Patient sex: M
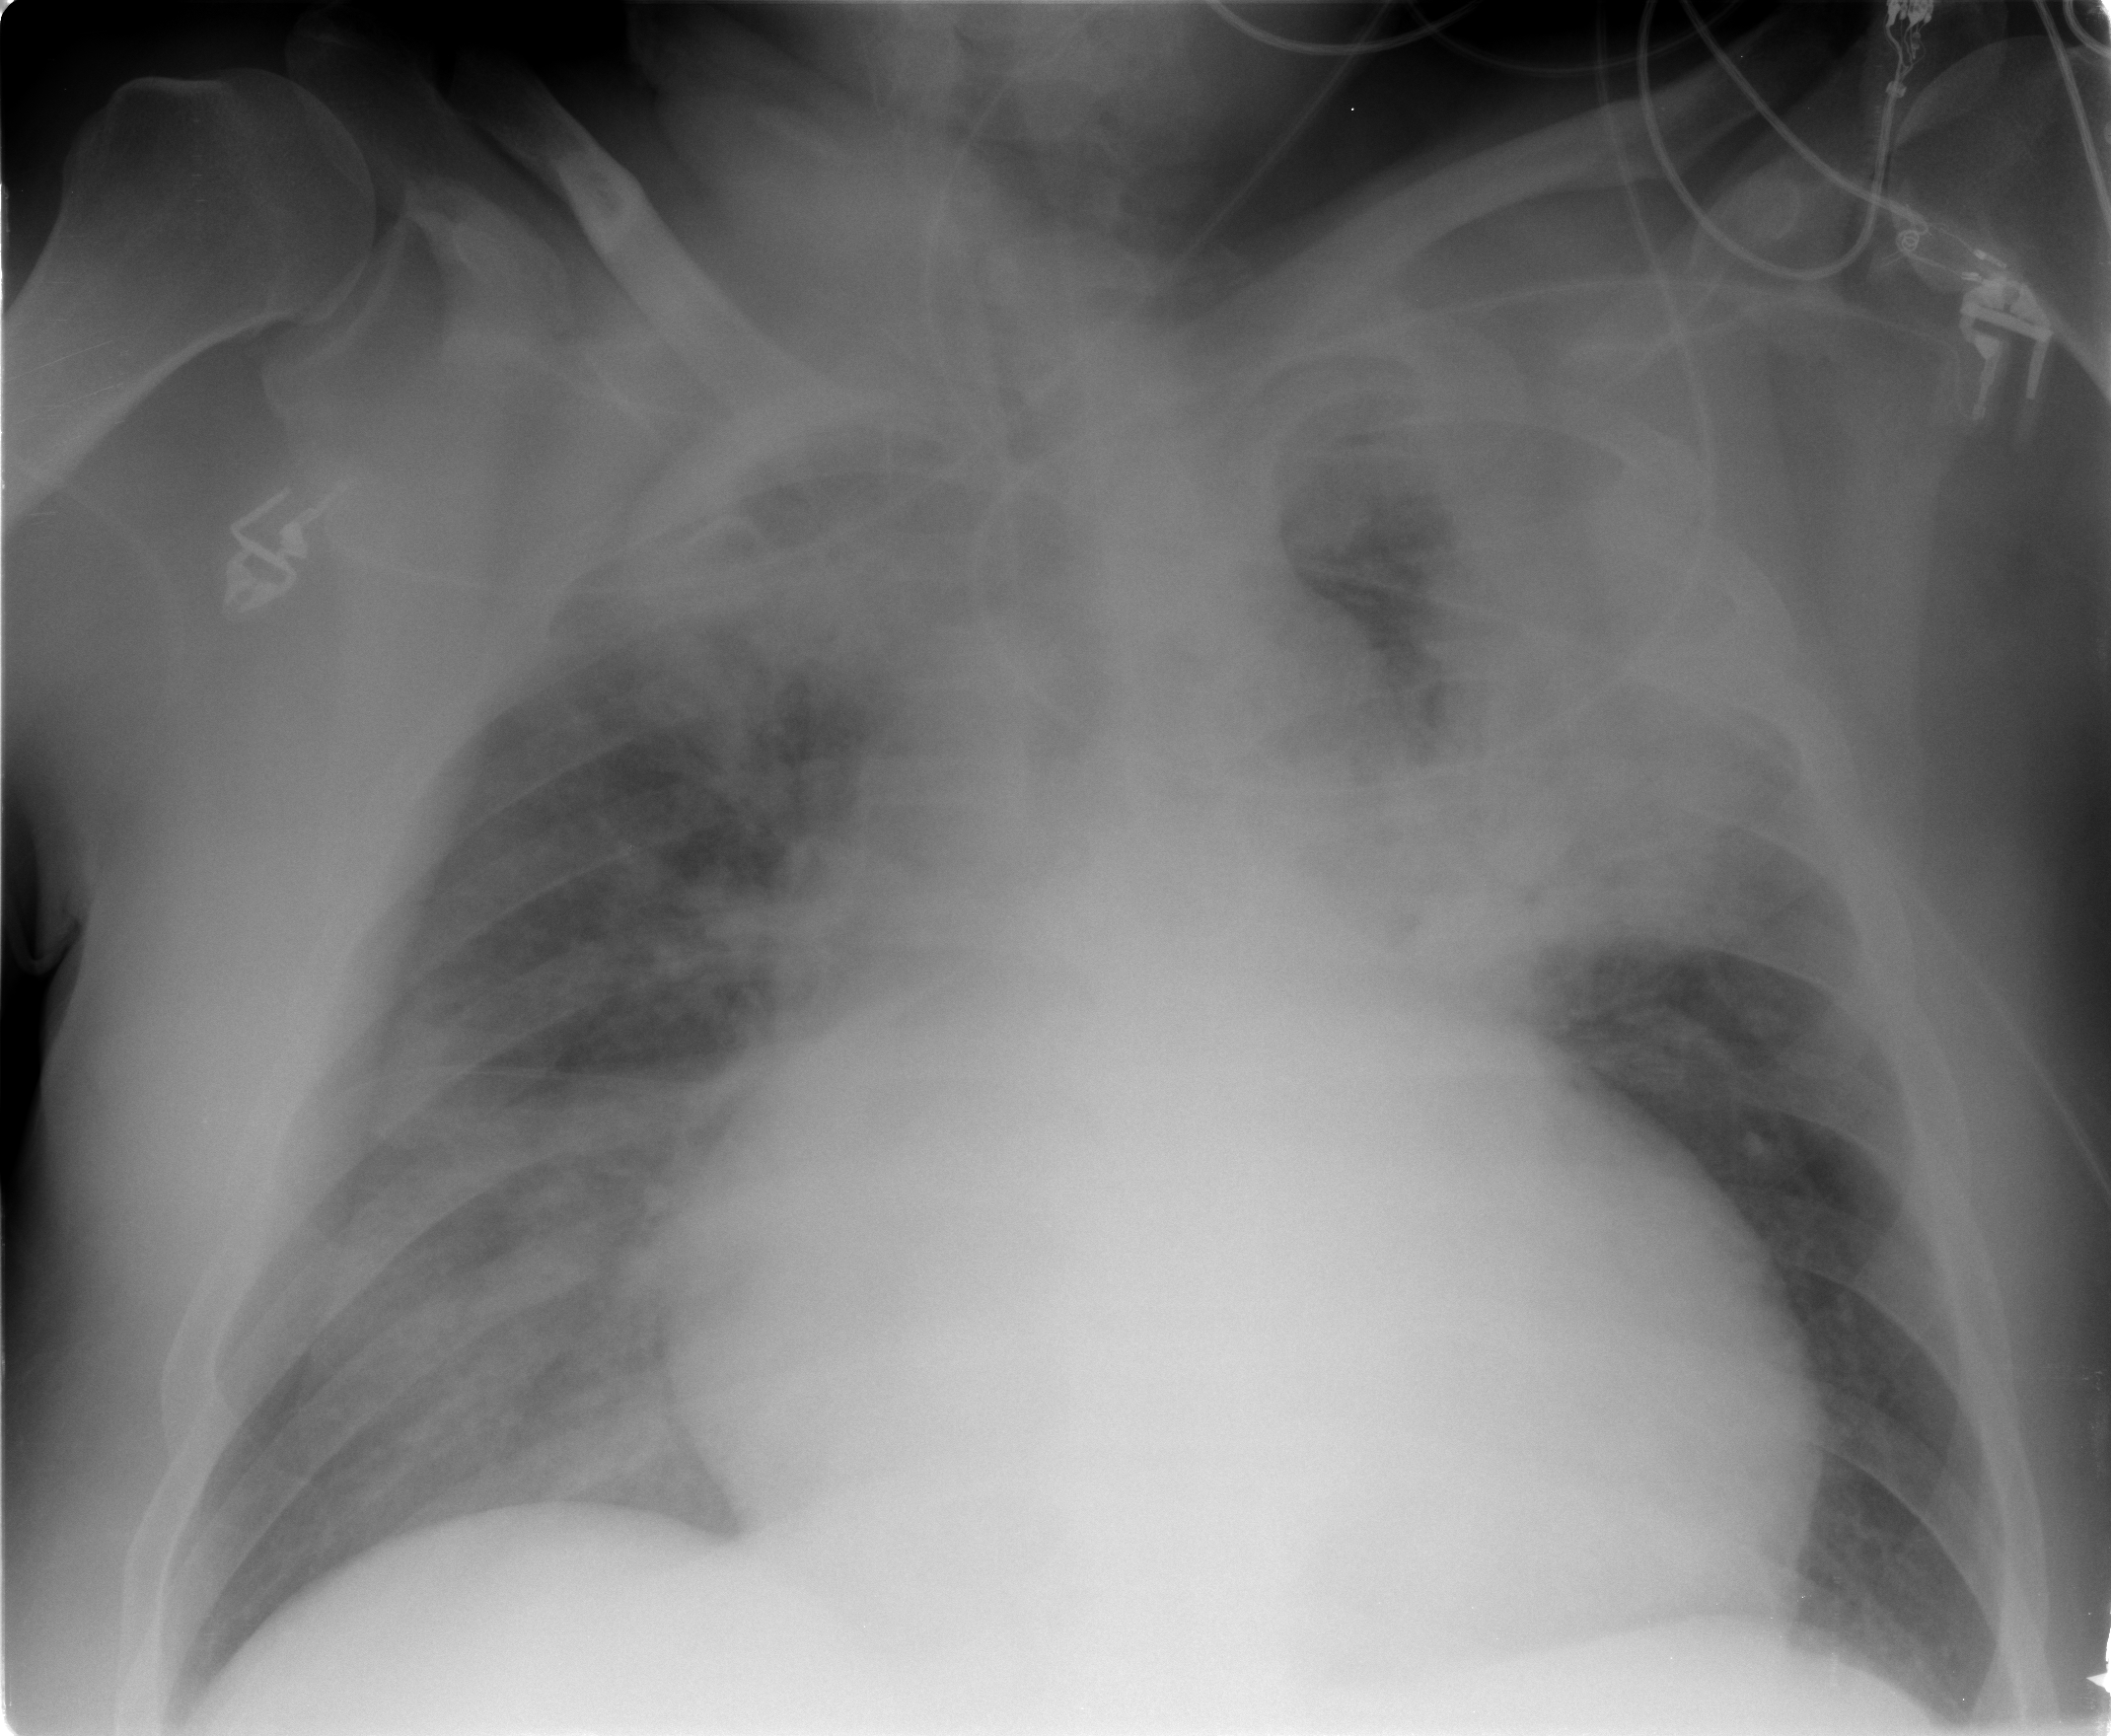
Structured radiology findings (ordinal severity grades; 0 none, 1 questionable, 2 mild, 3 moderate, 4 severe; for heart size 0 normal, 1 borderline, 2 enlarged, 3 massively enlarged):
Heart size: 3
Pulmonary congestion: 2
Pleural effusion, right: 0
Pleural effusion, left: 0
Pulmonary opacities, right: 2
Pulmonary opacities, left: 3
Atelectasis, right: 0
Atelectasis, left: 3